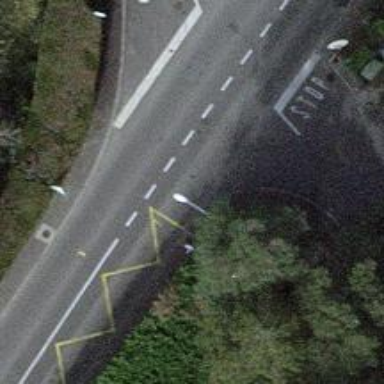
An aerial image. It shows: Sidewalk with asphalt surface leading to bus stop. The bus stop has shelter and serves as platform for public transport.